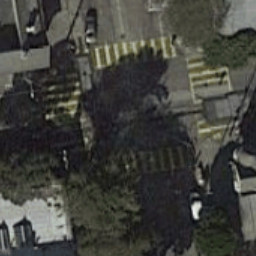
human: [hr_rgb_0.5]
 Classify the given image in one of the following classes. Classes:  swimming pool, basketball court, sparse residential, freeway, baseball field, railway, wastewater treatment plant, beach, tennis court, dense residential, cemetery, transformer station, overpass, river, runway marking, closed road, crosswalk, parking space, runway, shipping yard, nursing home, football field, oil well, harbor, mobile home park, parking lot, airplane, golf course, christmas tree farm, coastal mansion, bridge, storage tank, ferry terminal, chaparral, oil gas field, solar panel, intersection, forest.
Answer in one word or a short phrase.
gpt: crosswalk